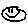
Label: smiley face